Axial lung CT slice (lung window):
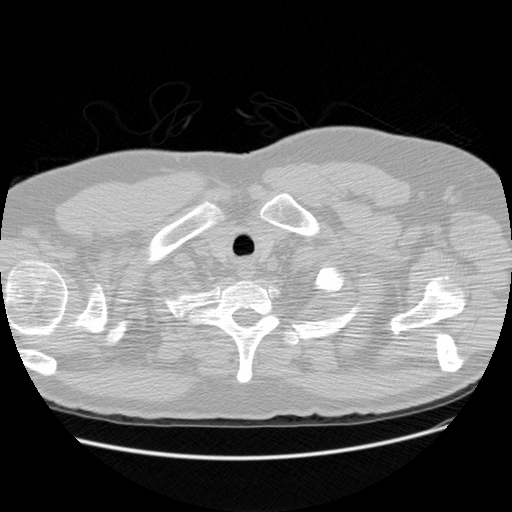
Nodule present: no